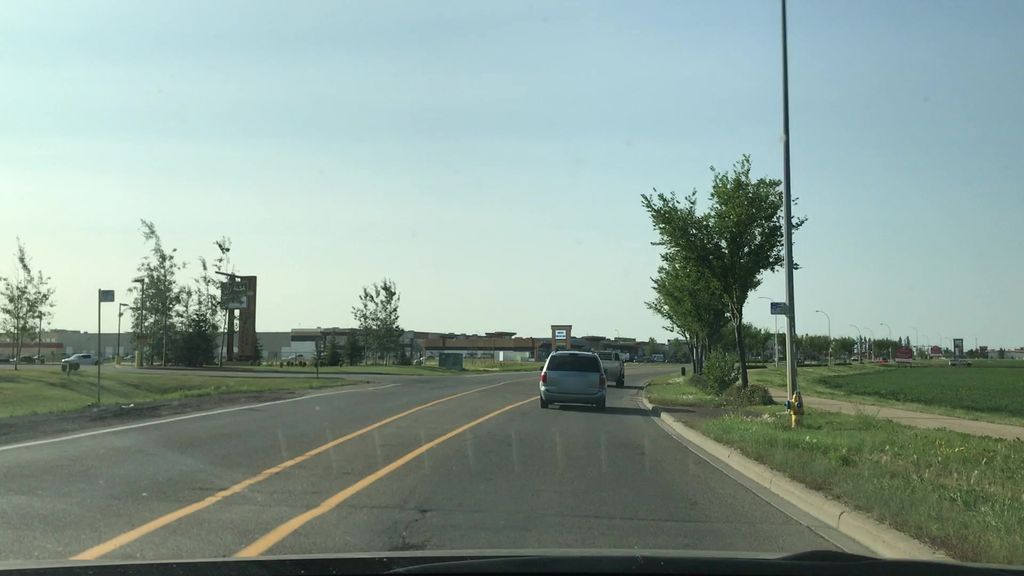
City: edmonton